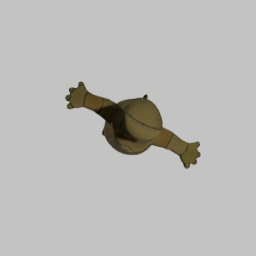
Label: animals